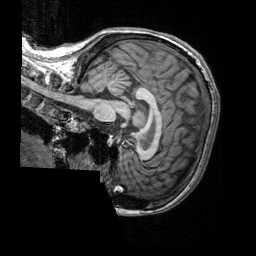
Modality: T1w
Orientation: sagittal
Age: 33
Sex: female
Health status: healthy
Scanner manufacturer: siemens
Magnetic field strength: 3 T
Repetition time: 2.3 s
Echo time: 0.00303 s